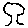
Label: tree